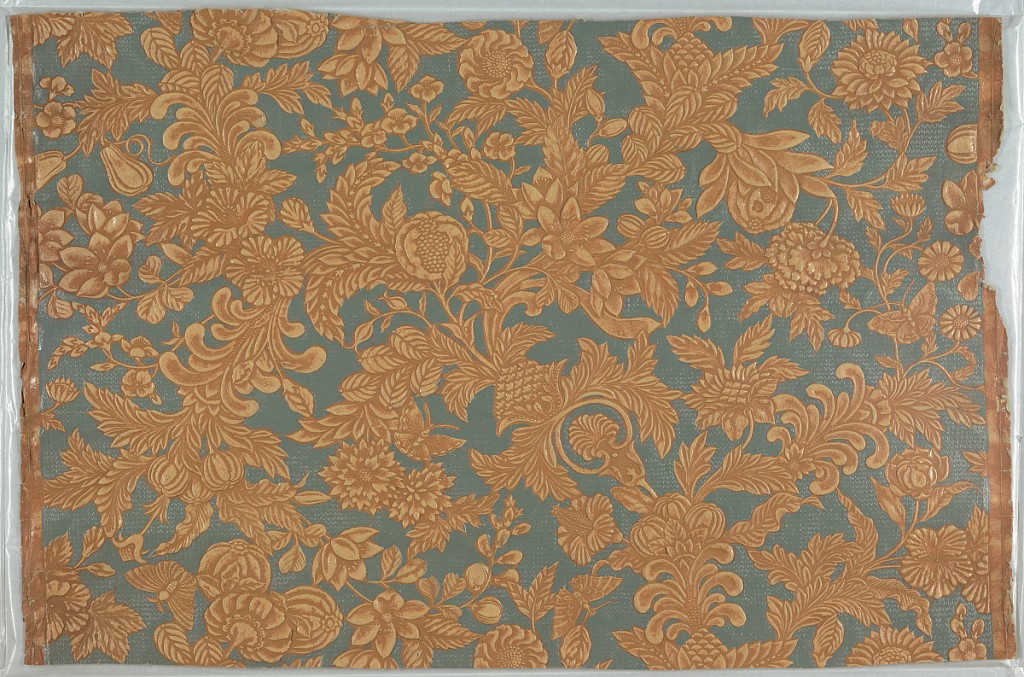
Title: Sidewall
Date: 1875–99
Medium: Block-printed paper, embossed
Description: Imitation leather. Stylized floral and foliate design with scattered butterflies. Heavily embossed to imitate tooled leather. Printed in turquoise, light and dark tan.